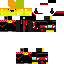
A female skeleton skin with dark skin, wearing brown bald dressed in a yellow hoodie and black pants, featuring a closed mouth.